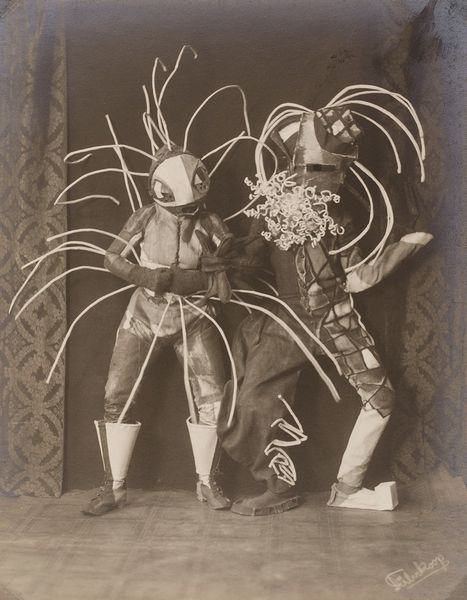
Titel: Tanzmasken 'Toboggan Frau' und 'Toboggan Mann' von Lavinia Schulz
Künstler: Minya Diez-Dührkoop
Standort: Hamburg
Institution: Museum für Kunst und Gewerbe Hamburg
Schlagwörter: silber, tanzen, foto, fotografie, photographie, maske, photo, karton, lichtbild, silbergelatine, theaterfotografie, brom, silbergelatinepapier, bromsilbergelatinepapier, entwicklungspapier, gelatinepapier, schwarzweißpositivverfahren, silbersalzverfahren, schwarzweißfotografie, theaterphotographie, maskentanz, bühnenkunst